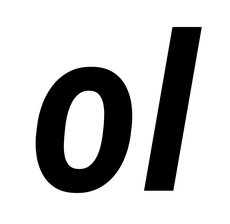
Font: Roboto-Italic_Condensed_SemiBold_Italic